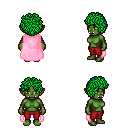
a pixel art fantasy rpg character, female body template, orc, green skin, pink cape, red pants, green curly afro hairstyle, four views (front, back, left, right), 2x2 character sprite sheet, small pixel art, hard edges, no anti-aliasing